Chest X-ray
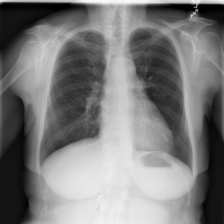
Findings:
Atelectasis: negative
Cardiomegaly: negative
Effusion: negative
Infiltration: negative
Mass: negative
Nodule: negative
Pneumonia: negative
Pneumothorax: negative
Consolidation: negative
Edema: negative
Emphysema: negative
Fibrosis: negative
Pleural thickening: negative
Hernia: negative